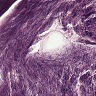
Metastatic tissue present: no